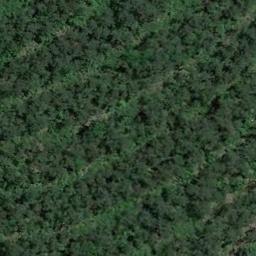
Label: forest